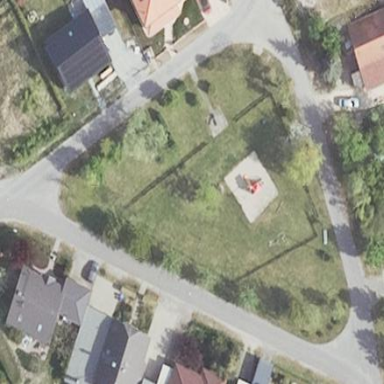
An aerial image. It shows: Playground area for leisure activities on the land.